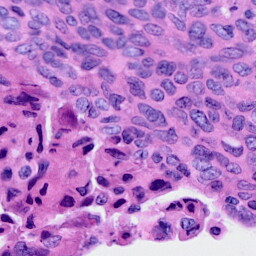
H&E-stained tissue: Cervix